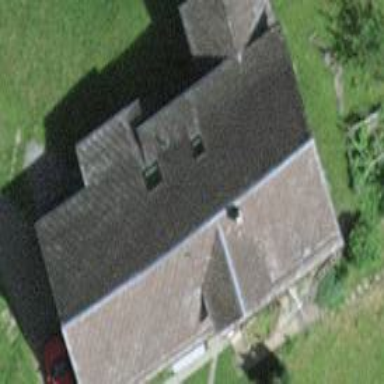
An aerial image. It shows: Detached building with gabled roof.